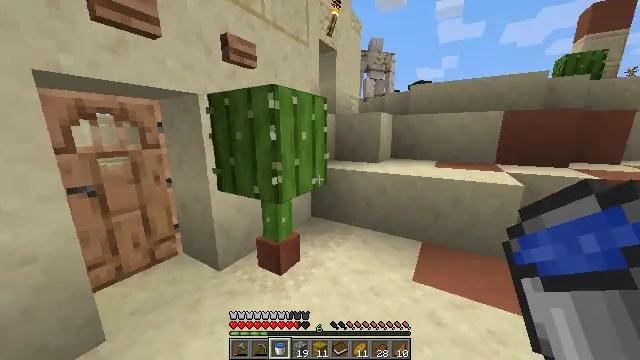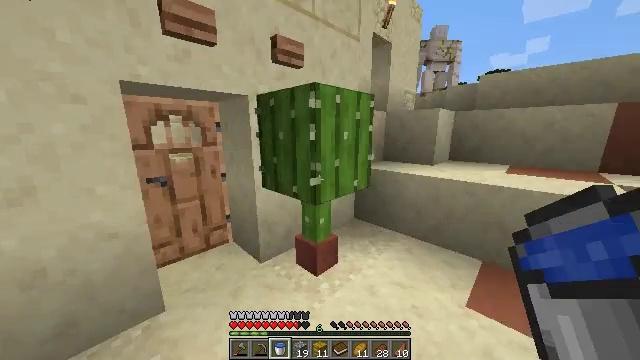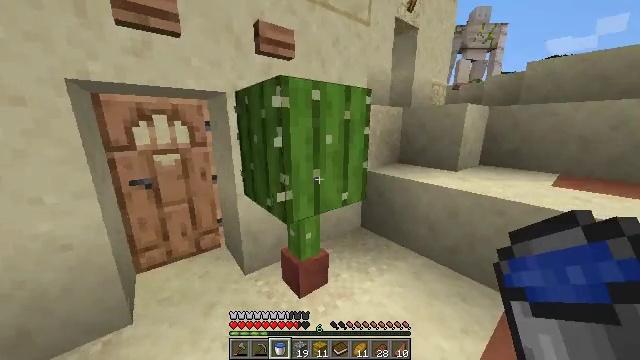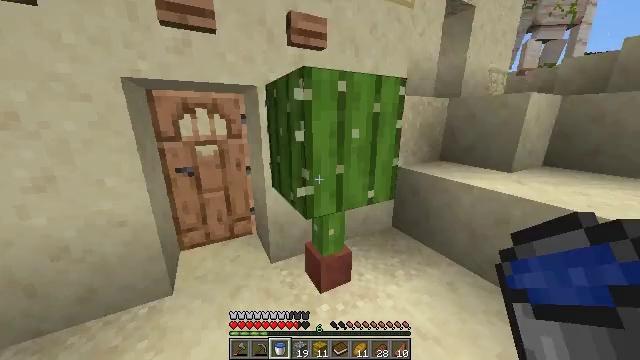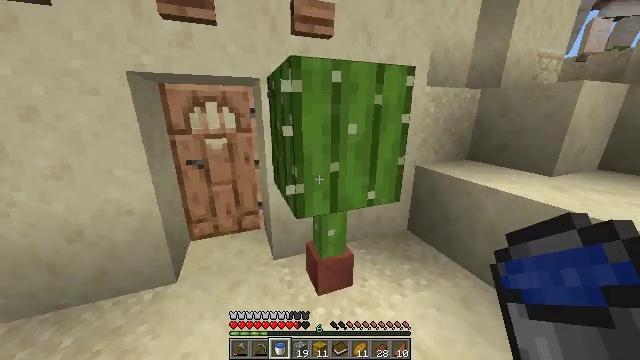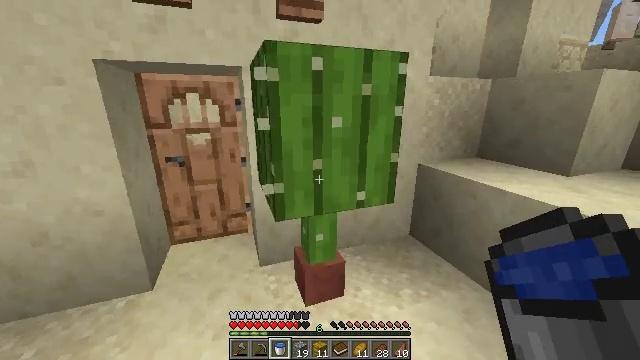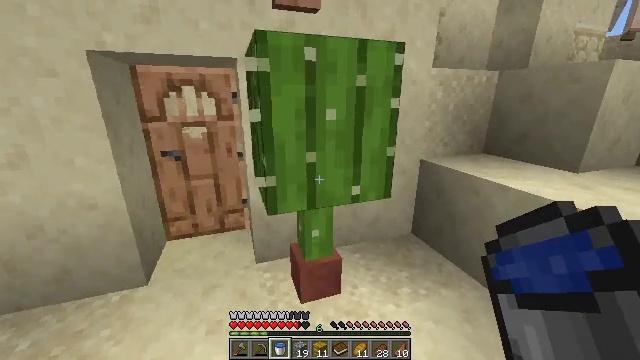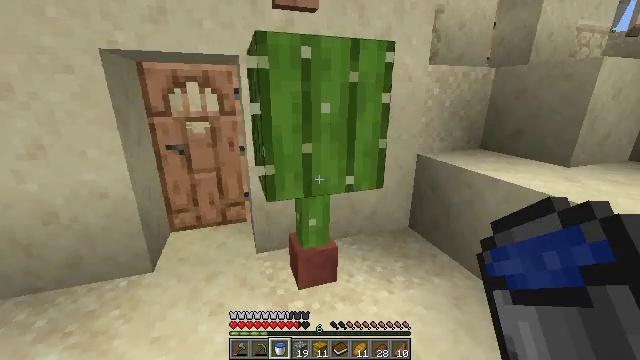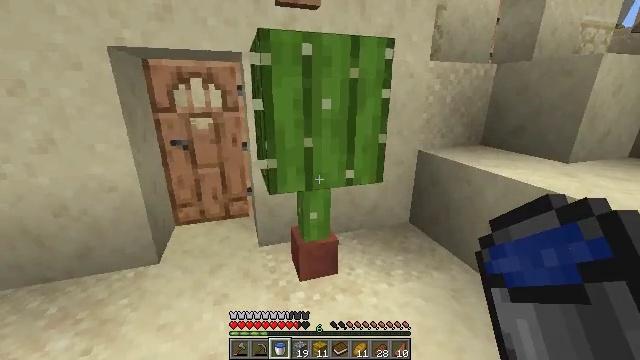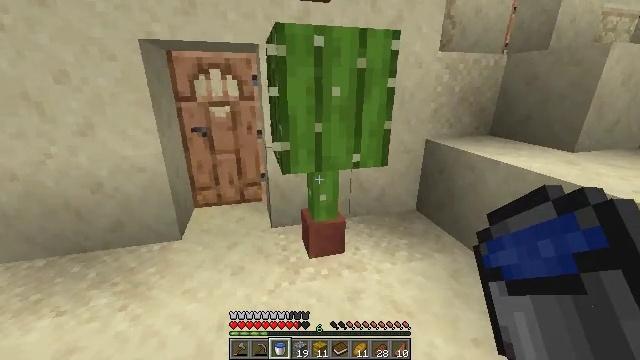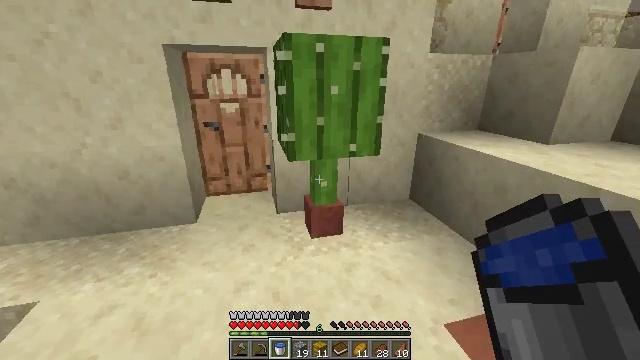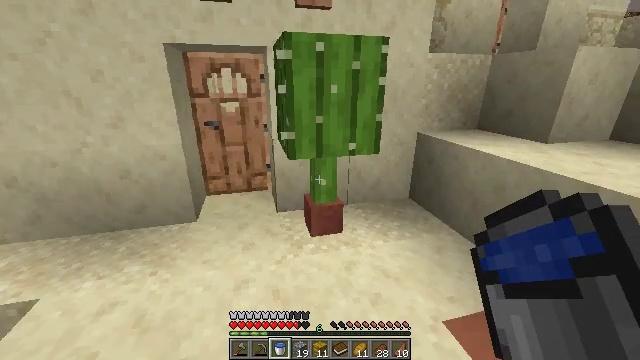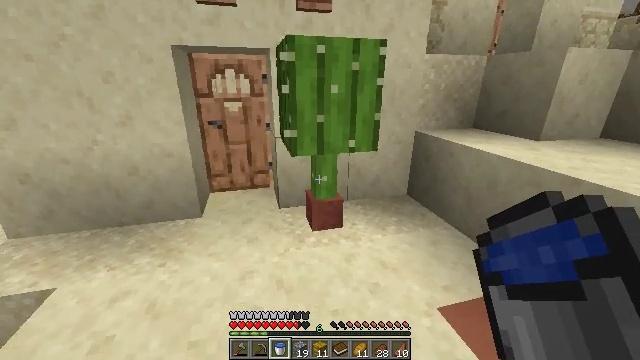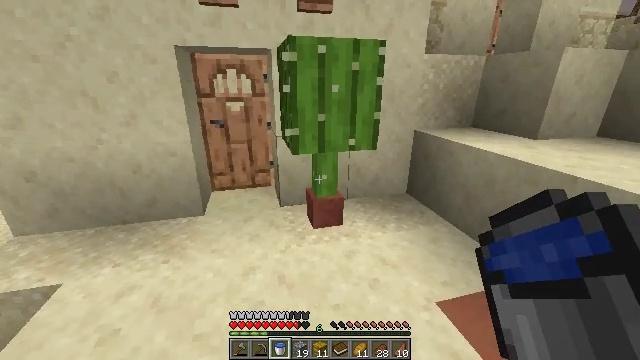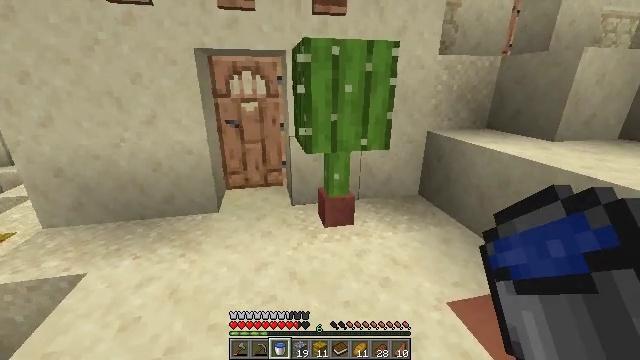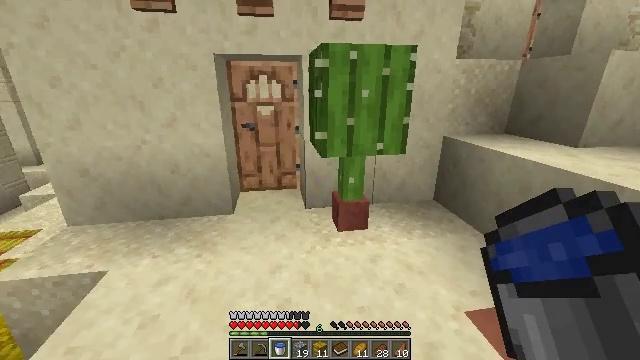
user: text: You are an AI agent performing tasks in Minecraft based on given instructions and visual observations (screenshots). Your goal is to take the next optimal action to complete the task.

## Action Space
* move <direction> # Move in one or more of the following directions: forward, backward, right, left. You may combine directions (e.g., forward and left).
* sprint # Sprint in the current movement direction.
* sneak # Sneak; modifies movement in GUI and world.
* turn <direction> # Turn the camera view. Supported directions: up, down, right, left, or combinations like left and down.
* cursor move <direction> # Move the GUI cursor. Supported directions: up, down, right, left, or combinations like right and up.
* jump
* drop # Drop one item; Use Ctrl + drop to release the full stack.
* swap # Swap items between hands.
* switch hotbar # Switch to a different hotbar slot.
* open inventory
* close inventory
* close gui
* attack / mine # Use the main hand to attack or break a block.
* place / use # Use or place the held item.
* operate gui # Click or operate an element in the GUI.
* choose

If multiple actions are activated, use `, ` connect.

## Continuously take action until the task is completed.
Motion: motion action
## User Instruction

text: Mine the potted cactus.
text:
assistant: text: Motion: move forward and move right, turn left
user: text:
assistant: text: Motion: move forward and move right, turn left and down
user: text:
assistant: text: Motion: move right, turn left and down
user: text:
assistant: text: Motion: turn left and down
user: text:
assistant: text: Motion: no_op
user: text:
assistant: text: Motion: move back, turn left
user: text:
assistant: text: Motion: move back
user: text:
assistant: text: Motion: move back
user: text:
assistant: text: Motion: move back, turn left and down
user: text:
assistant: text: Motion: move back
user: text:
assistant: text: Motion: no_op
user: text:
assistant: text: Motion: no_op
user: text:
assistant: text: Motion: no_op
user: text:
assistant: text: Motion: turn left
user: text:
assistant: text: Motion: move left, turn left
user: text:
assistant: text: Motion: move forward and move left
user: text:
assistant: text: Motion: move forward and move left
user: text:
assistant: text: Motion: move forward
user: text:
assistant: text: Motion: move forward
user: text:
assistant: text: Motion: move forward and move left
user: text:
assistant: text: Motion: move forward and move left, turn right
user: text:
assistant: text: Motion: move forward and move left, turn right
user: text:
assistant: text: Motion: move forward, turn right and down
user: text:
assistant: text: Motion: move forward, turn right and down
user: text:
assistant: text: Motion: turn right and down
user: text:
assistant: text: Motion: turn right and down
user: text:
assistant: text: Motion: turn right and down
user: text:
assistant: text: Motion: turn right
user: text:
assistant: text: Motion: turn right and down
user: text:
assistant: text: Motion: turn right and down